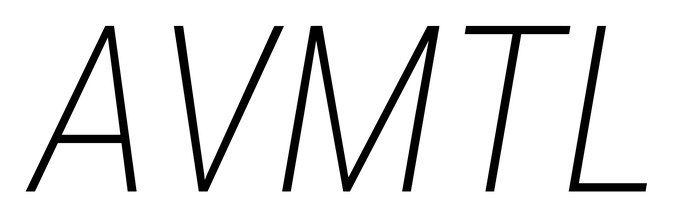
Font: Roboto-Italic_Condensed_ExtraLight_Italic